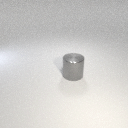
large gray metal cylinder